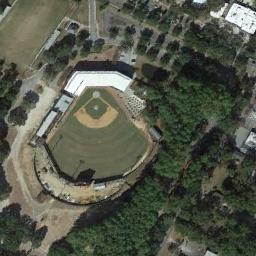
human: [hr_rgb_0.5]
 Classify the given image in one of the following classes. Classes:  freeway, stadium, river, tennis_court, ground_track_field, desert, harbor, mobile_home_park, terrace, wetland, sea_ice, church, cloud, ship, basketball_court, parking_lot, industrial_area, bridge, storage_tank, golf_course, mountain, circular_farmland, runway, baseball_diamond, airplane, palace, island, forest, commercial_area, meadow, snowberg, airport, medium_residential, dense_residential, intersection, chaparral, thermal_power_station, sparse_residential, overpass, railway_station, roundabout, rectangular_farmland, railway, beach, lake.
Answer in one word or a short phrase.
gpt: stadium